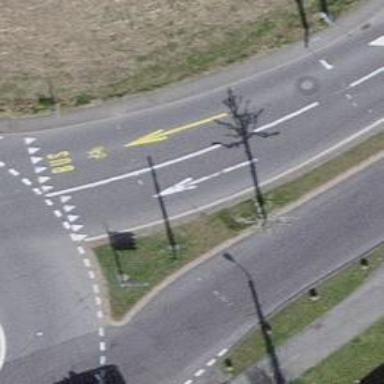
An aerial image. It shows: Primary highway with asphalt surface and dedicated cycle lane. The presence of trolley wires indicates the likelihood of electric buses or trams in the area.